Question: I have a menu implemented using CSS as shown in <URL>.
When I hover on child items (Product I) most of the times it does not get highlighted as shown in figure - instead the child items get disappeared. How to resolve it? The CSS code is available in jsFiddle. It will be good if you can specify what change need to be done to resolve this.
Expected Behavior for children

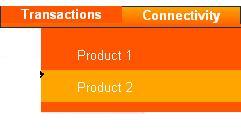
Answer: Ok I think I got it, check the <URL>
'''
/*added padding-bottom: 8px;*/
#cssmenu ul li.has-sub:hover > a{ background:#FF5500; border-color:#FF5500; top:-1px; z- index:999; padding-bottom: 7px;}
'''